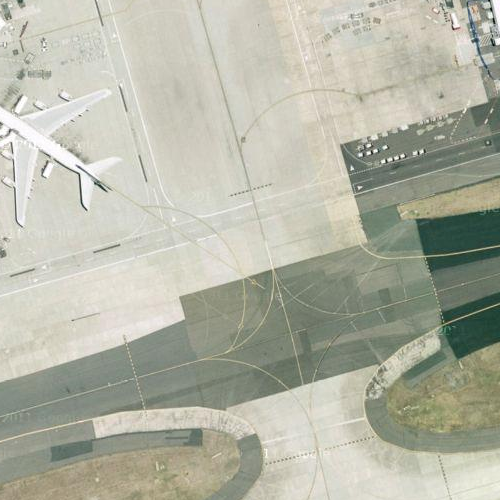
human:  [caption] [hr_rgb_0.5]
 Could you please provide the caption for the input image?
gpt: A big meadow with some pieces of green bushes on it .

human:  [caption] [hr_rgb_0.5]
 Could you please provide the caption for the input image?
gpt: There are some green bushes on a big lawn with some paths go through this area .

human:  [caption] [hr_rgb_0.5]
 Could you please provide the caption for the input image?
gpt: There are some green bushes on a big lawn .

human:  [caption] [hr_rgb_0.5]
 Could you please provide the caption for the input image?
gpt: Some green bushes and curved paths on the big meadow .

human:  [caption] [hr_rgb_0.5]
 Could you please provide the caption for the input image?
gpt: Some green bushes and curved paths on the big meadow .